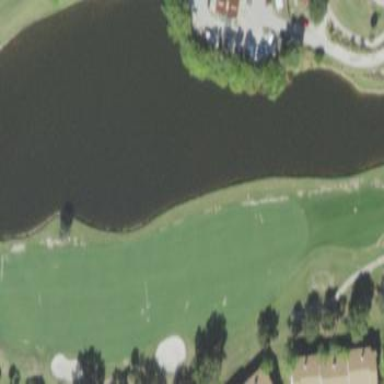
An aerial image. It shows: Picturesque scene of golf course with lateral water hazard.